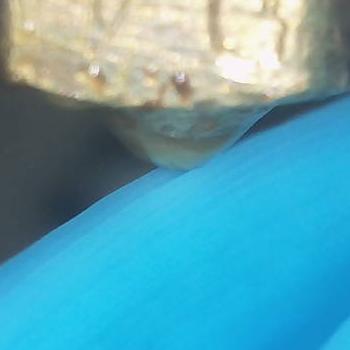
Flow rate: 79%